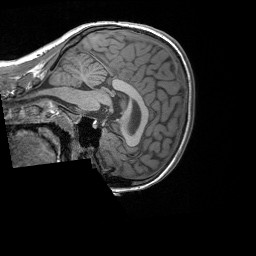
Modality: T1w
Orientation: sagittal
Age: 8
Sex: male
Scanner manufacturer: siemens
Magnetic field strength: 3 T
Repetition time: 1.65 s
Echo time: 0.00203 s